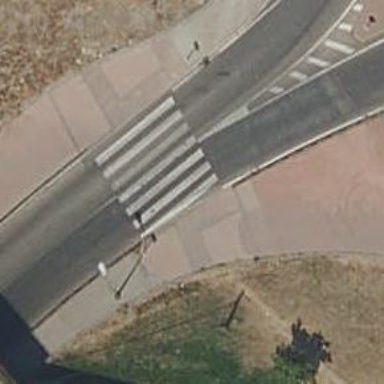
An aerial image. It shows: Uncontrolled zebra crossing.